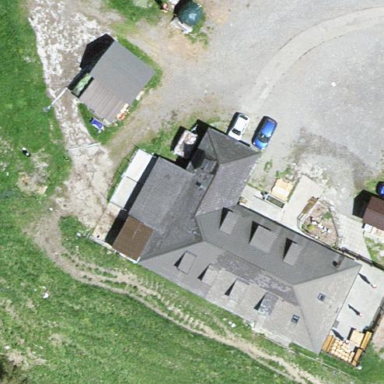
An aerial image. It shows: Cabin.